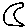
Label: moon